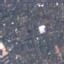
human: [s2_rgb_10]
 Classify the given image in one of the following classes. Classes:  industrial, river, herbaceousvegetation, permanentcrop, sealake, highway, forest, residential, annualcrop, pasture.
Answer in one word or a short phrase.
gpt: Residential